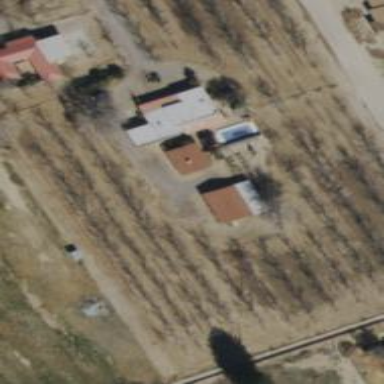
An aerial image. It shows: Orchard.